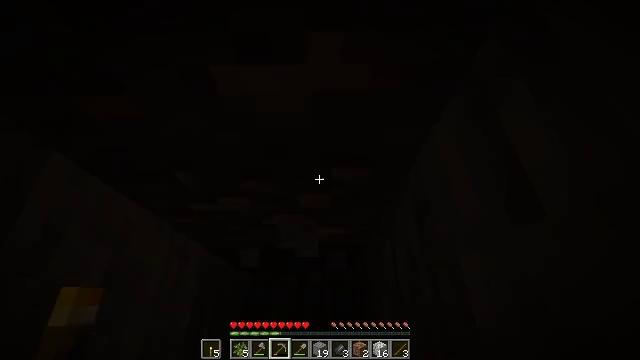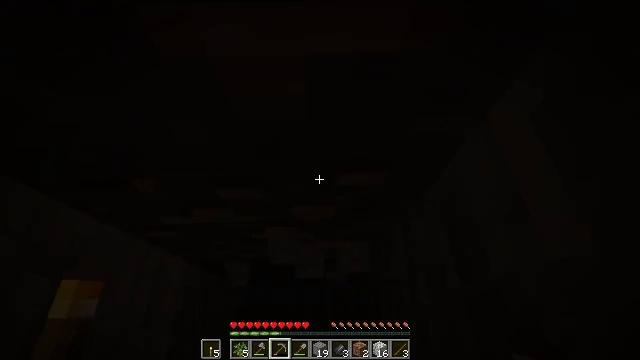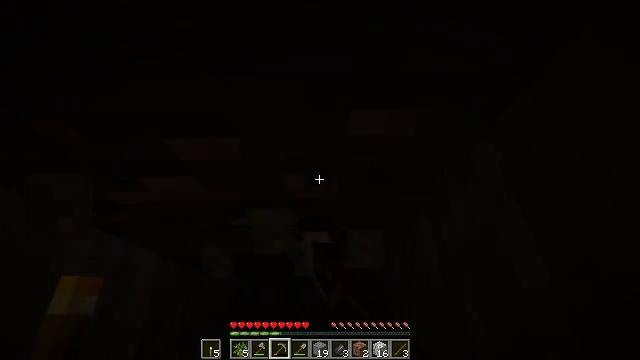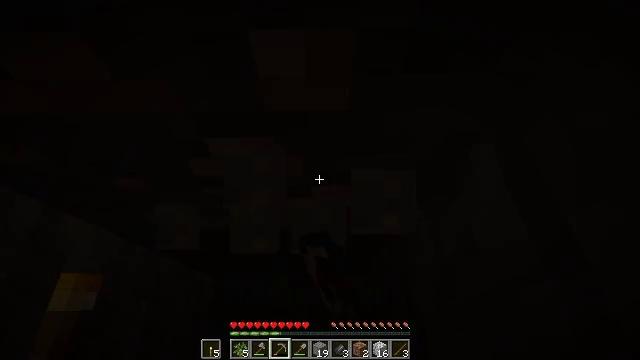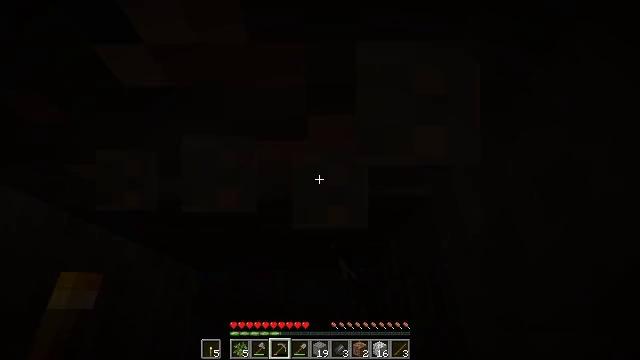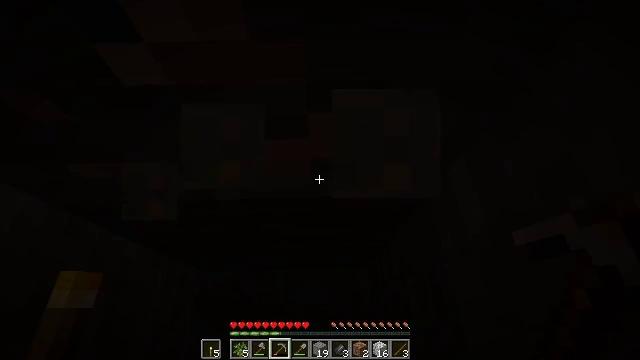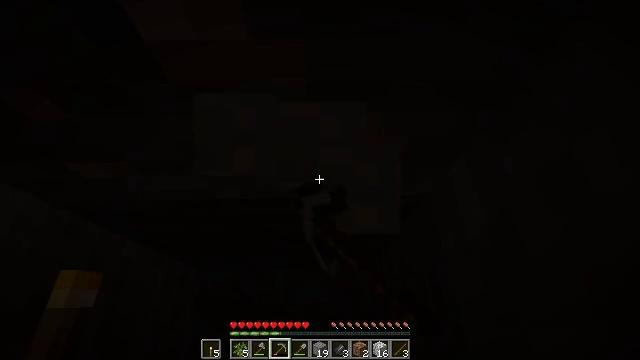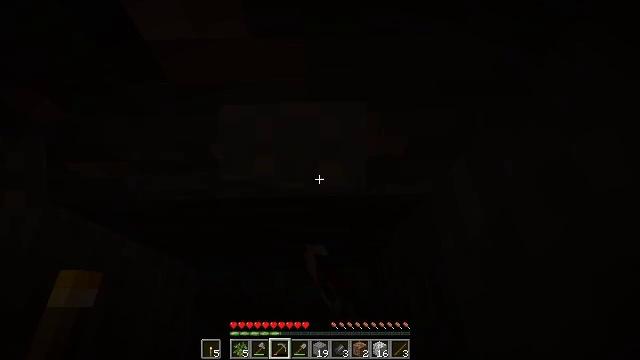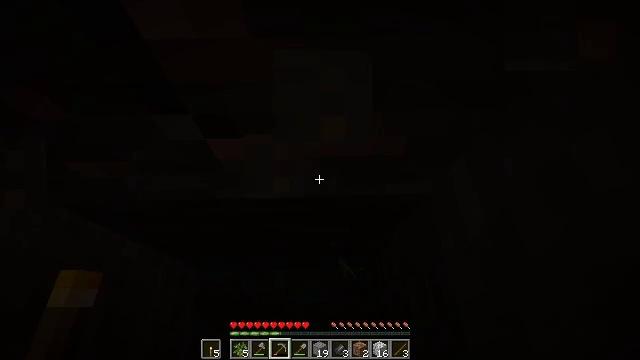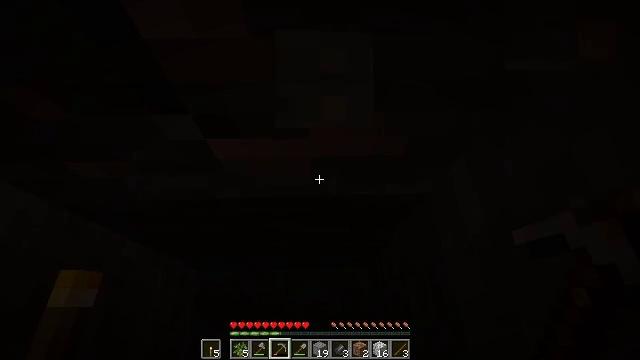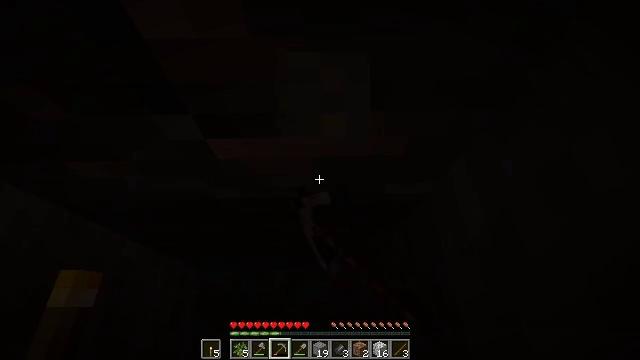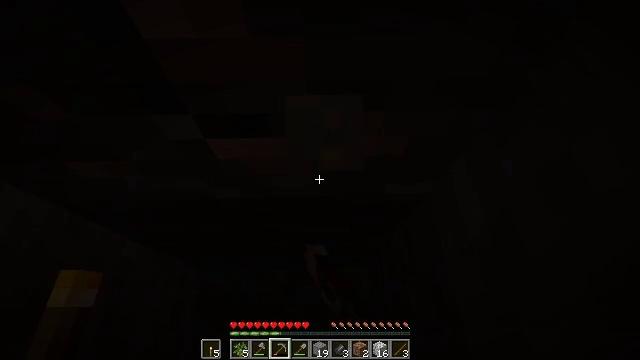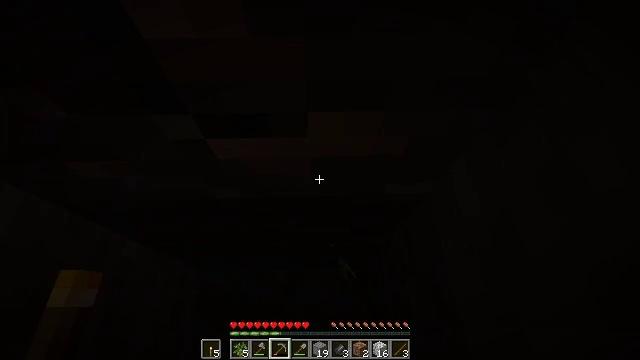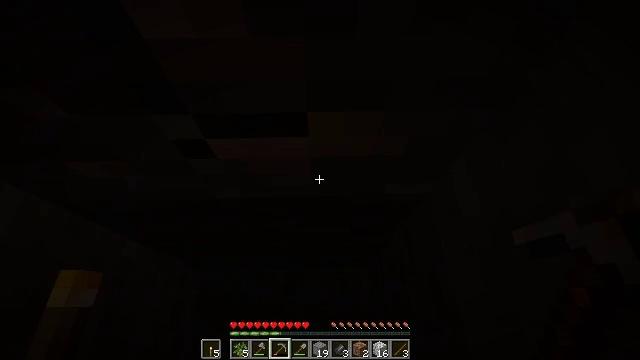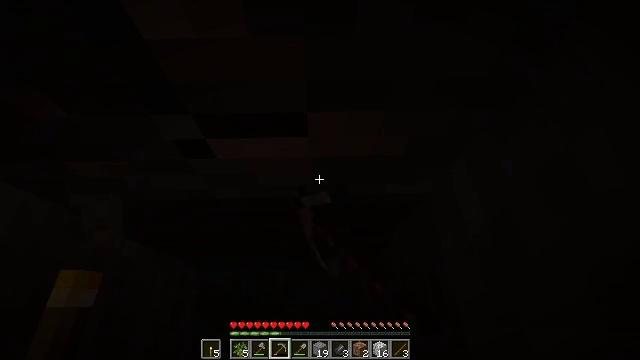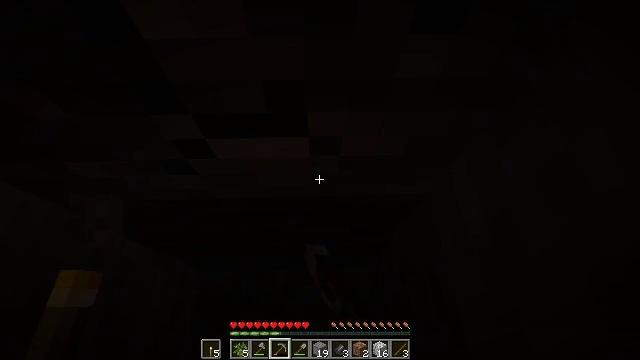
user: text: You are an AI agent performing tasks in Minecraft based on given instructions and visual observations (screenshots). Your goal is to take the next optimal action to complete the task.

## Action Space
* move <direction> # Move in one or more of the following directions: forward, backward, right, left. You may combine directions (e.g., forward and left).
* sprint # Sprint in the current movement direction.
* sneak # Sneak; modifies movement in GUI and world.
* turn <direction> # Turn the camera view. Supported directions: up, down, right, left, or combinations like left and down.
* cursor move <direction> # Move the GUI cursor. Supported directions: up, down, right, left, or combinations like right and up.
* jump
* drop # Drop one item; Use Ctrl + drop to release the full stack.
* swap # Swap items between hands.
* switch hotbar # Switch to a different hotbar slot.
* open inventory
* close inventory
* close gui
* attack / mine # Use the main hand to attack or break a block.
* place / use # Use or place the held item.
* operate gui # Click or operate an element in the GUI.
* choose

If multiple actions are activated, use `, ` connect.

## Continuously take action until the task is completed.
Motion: motion action
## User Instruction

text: Dig up the stone with a tool.
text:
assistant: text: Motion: move forward, attack / mine
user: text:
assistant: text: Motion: move forward, attack / mine
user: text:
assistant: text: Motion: attack / mine
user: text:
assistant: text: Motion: attack / mine
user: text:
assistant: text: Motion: attack / mine
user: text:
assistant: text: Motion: attack / mine
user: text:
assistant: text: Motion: attack / mine
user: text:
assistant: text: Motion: attack / mine
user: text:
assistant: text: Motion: attack / mine
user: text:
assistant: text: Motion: attack / mine
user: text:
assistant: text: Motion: attack / mine
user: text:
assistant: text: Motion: attack / mine
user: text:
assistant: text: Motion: attack / mine
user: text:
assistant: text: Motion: attack / mine
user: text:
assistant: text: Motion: attack / mine
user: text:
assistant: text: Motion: attack / mine
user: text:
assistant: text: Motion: attack / mine
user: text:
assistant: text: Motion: attack / mine
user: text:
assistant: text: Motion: attack / mine
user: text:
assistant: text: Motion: attack / mine
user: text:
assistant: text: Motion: attack / mine
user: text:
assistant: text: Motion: attack / mine
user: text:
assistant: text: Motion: attack / mine
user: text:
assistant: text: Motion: attack / mine
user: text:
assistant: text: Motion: attack / mine
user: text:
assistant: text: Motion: attack / mine
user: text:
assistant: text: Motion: attack / mine
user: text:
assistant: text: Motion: attack / mine
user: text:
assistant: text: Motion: attack / mine
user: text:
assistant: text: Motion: attack / mine